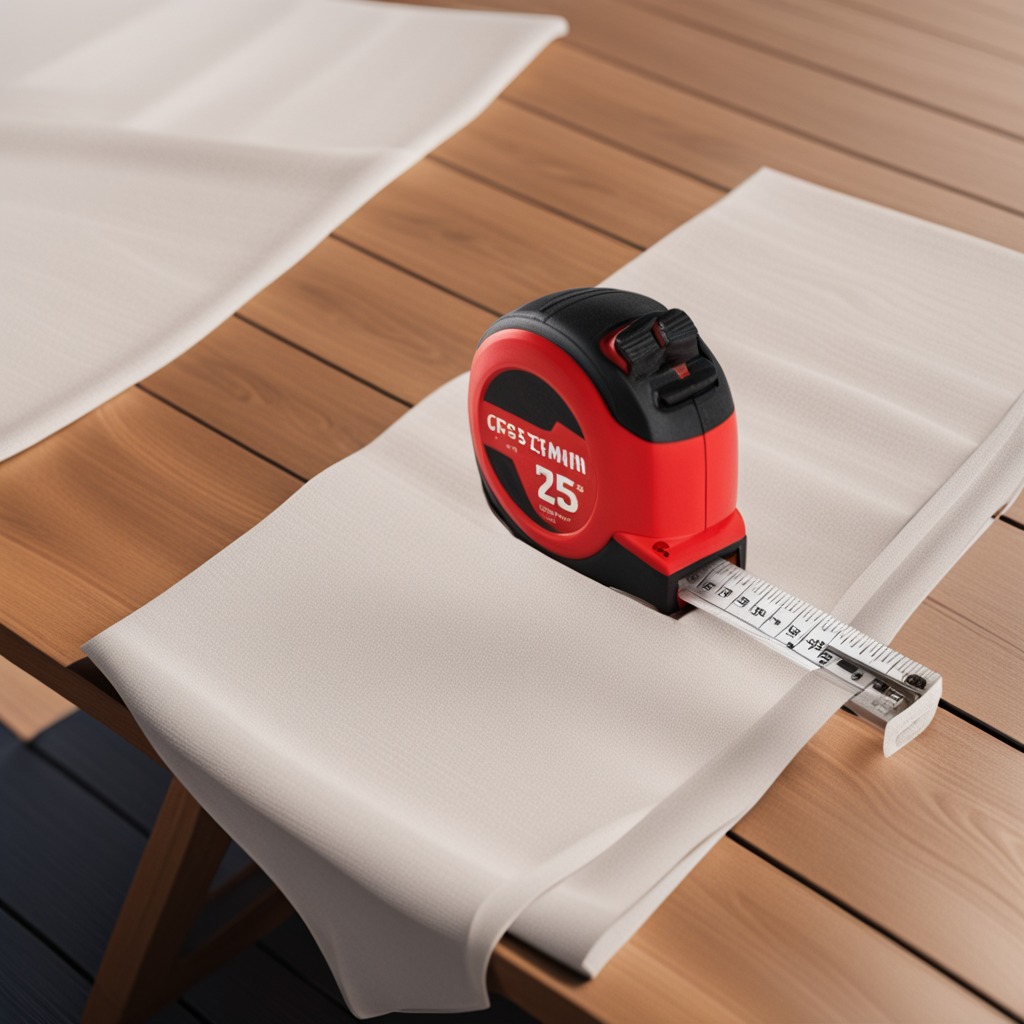
A measuring tape is lying on the wooden table.